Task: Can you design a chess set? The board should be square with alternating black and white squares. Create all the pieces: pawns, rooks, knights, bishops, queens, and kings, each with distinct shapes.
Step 392:
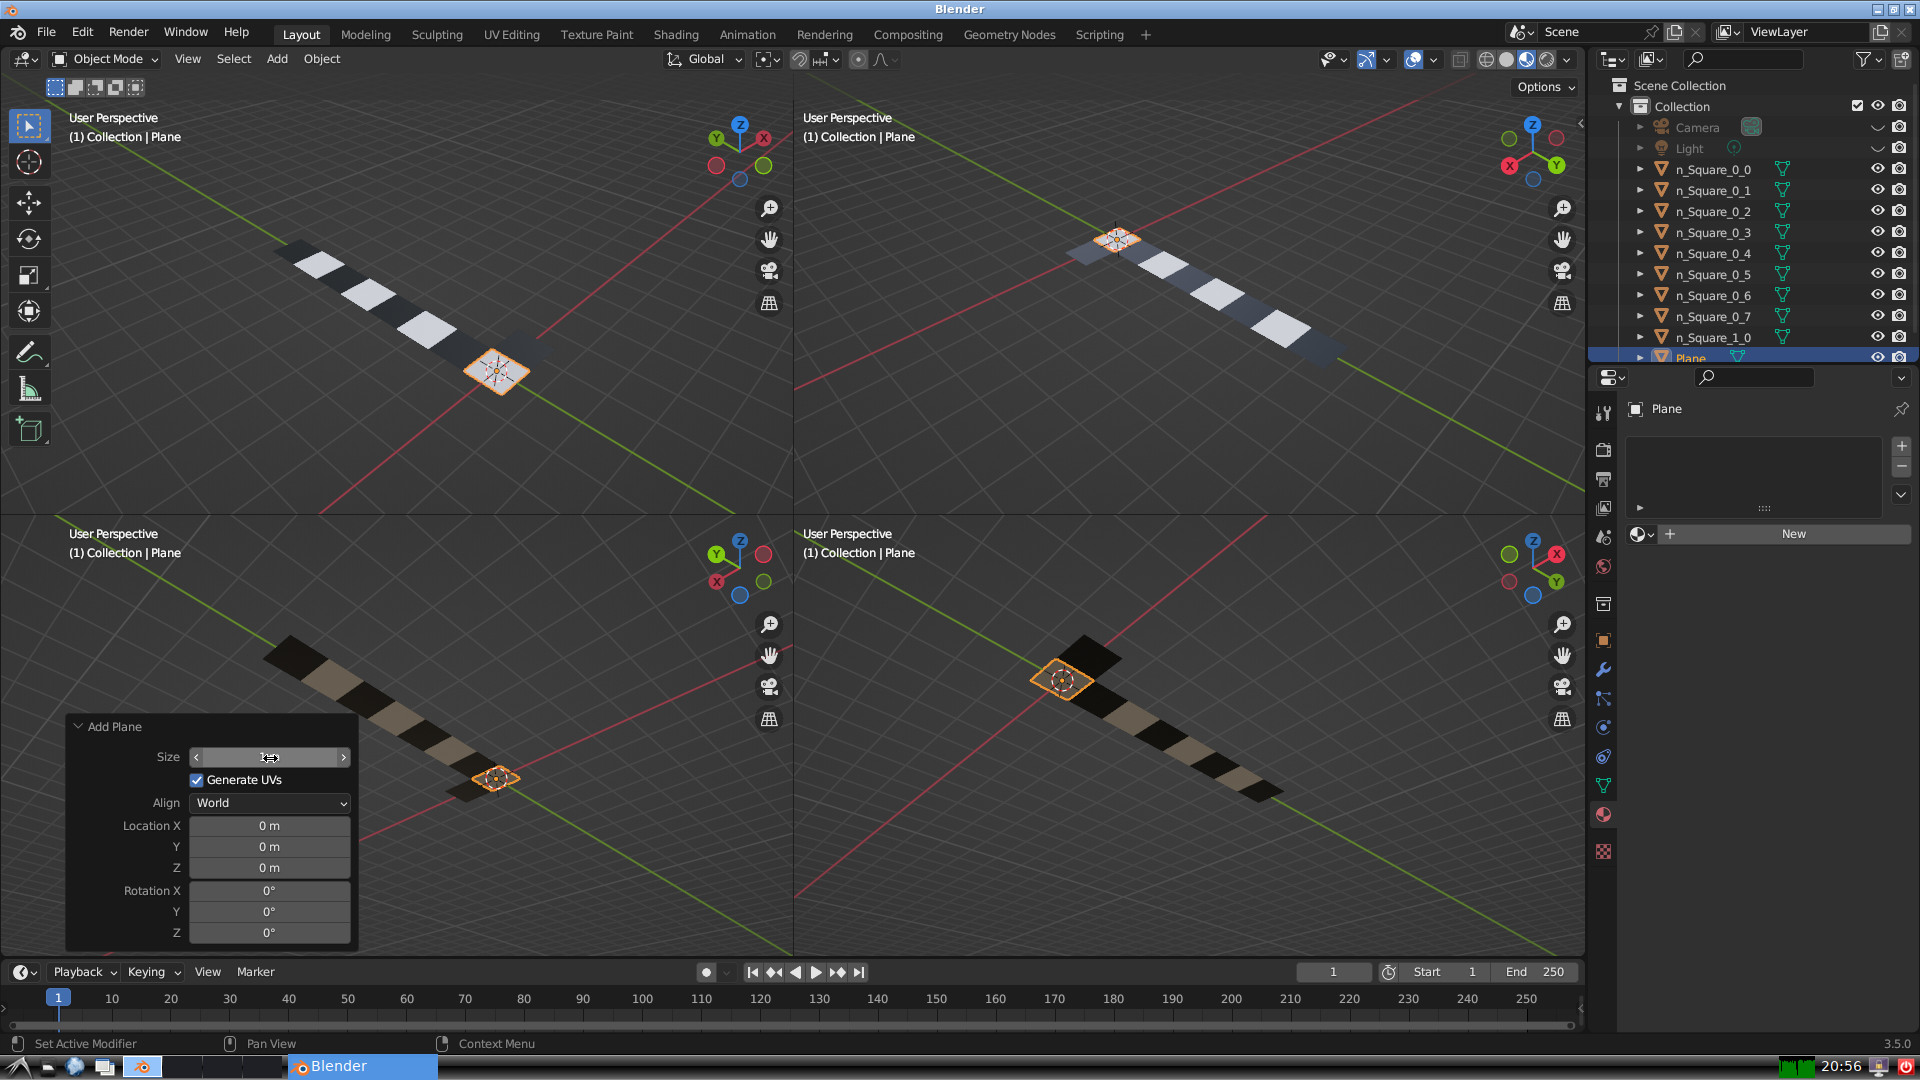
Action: click: no